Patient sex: M
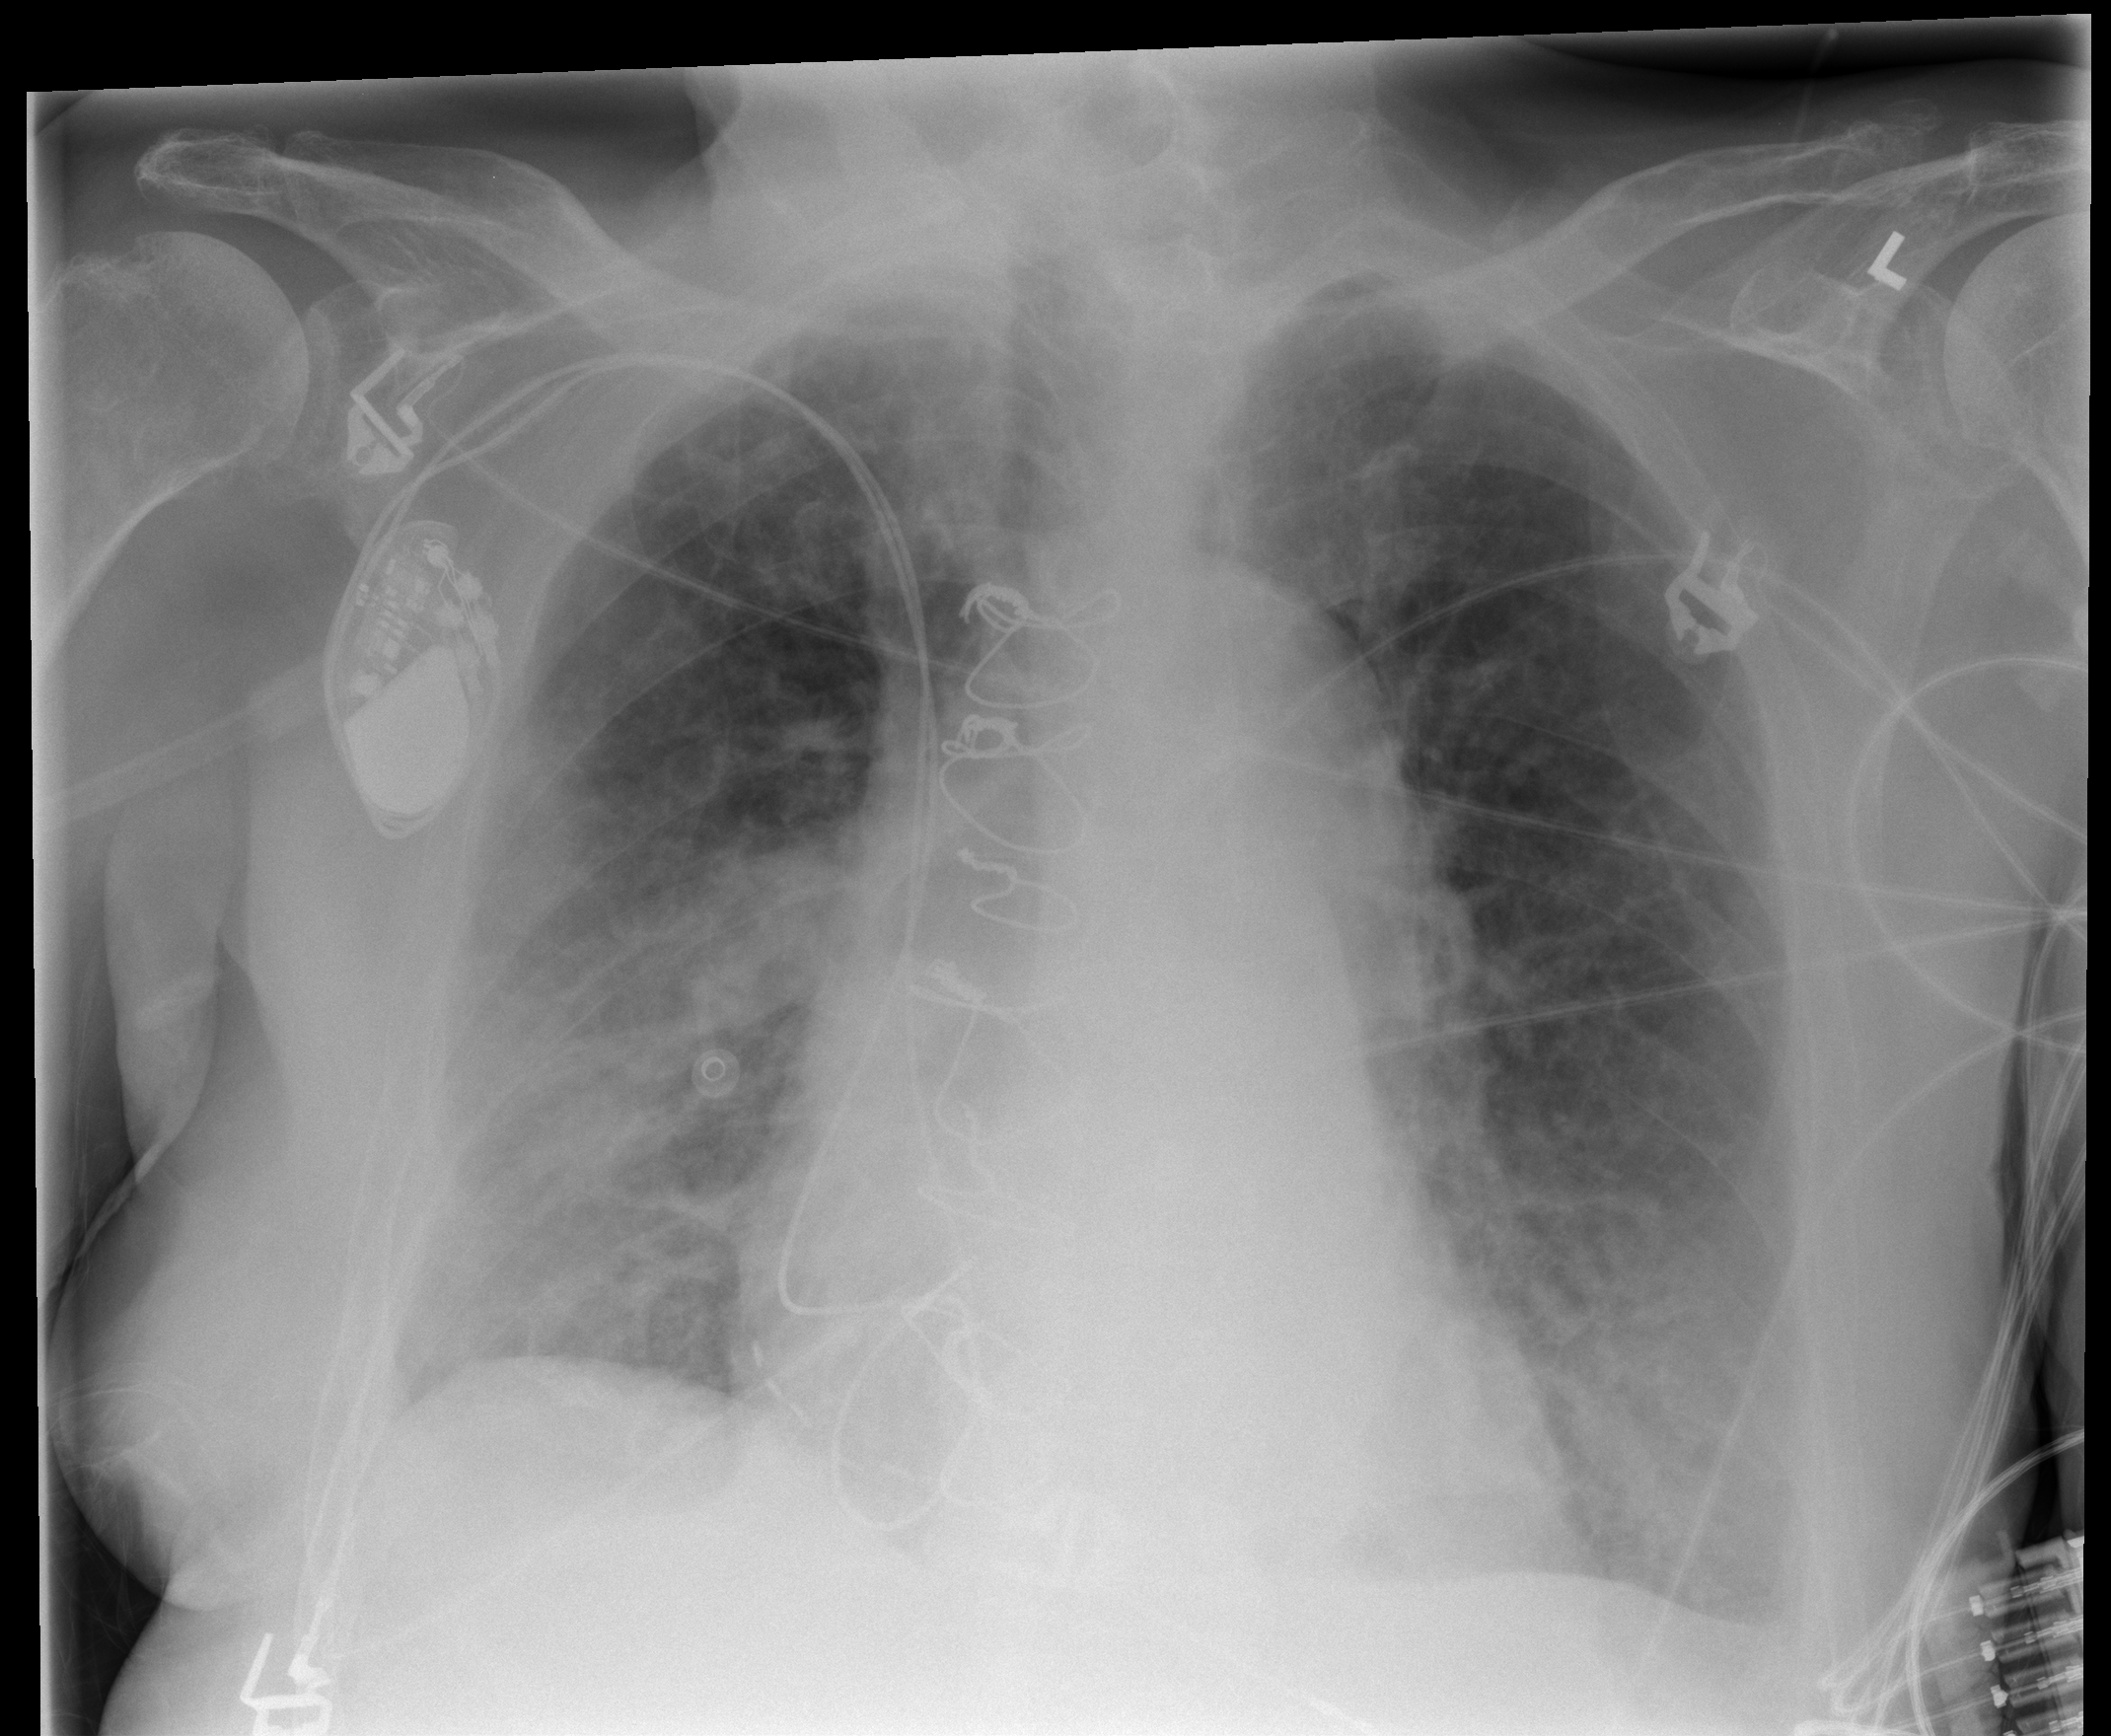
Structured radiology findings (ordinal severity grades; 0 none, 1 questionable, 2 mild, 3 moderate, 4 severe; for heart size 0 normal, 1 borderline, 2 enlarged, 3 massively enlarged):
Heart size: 1
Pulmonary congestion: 1
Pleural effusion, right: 1
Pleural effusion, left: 1
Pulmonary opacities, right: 2
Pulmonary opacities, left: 2
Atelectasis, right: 0
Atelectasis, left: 0